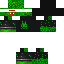
A female skeleton skin with green skin, wearing red helmet dressed in a green tshirt and black pants, featuring a closed mouth.